Field crop: tomato
Growth stage: 2
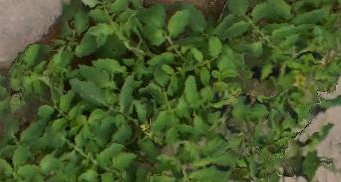
Species: tomato